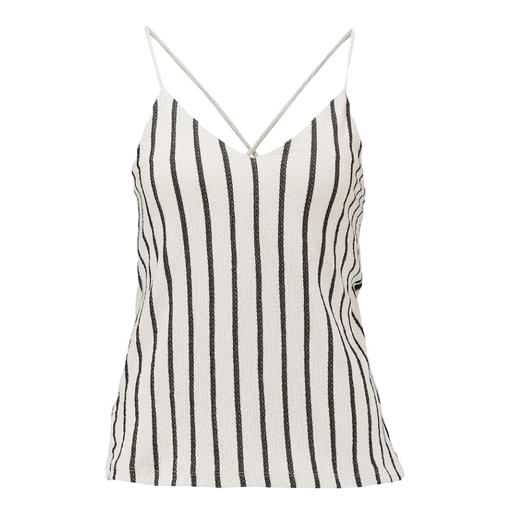
black striped cami top, black stripe slouch camisole, white striped split tank, white background